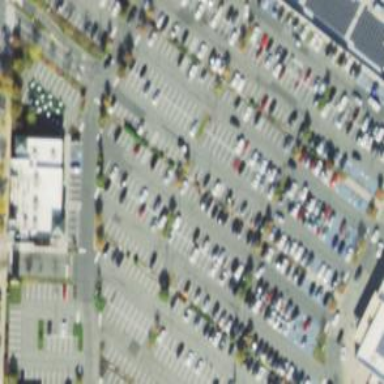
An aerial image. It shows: Trolley bay.